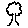
Label: tree